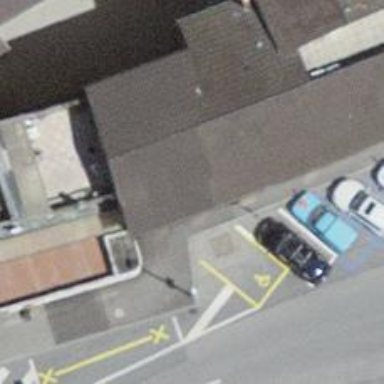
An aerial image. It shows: Café.